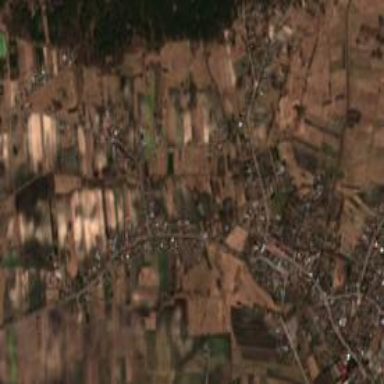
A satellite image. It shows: Small hamlet.